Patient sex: M
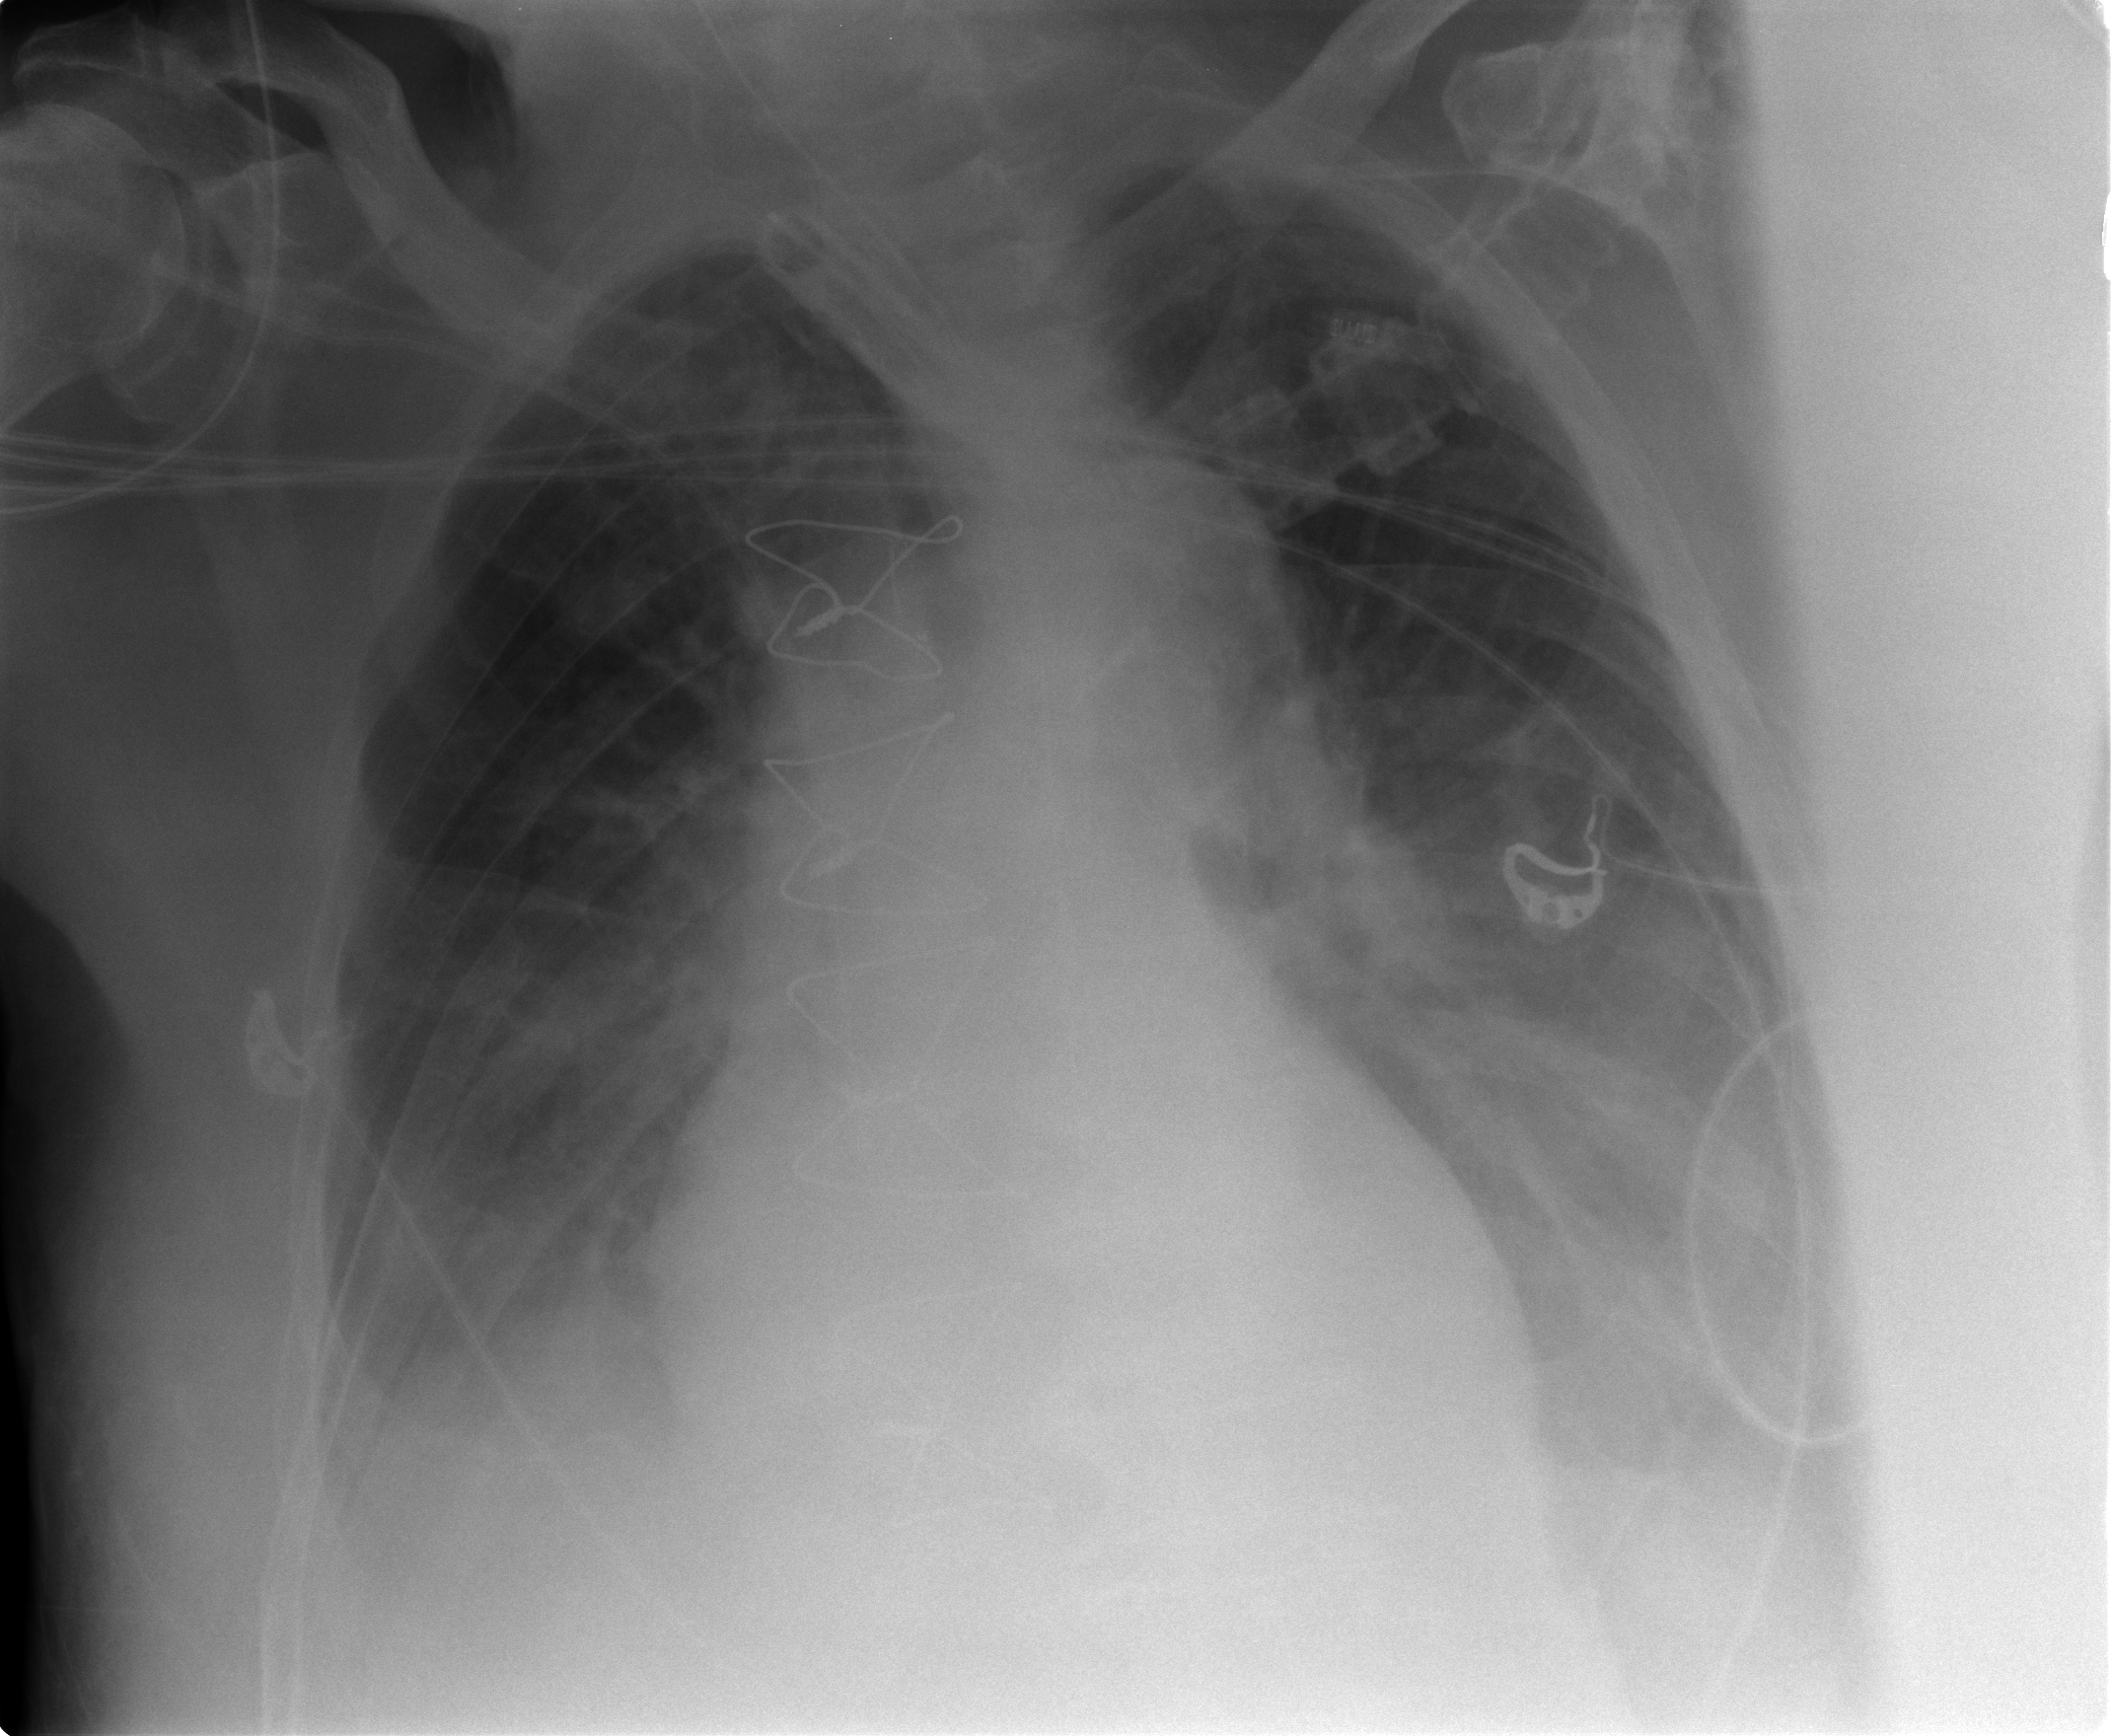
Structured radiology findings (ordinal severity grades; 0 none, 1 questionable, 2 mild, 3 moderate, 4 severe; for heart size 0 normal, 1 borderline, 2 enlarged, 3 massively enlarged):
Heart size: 2
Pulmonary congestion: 2
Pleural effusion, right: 3
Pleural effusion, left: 3
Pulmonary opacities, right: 2
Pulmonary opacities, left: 1
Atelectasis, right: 2
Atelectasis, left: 2